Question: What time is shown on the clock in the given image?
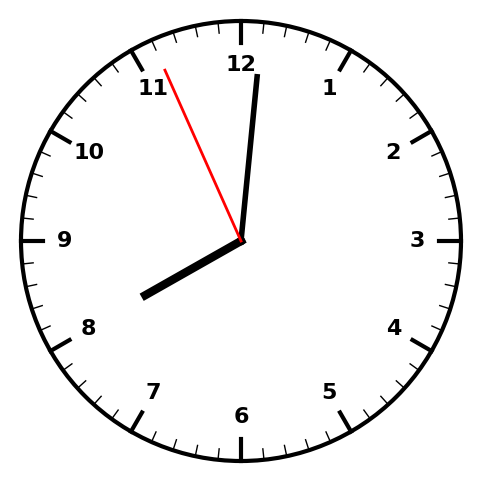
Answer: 08:00:56